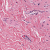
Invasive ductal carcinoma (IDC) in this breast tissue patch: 0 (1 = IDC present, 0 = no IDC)